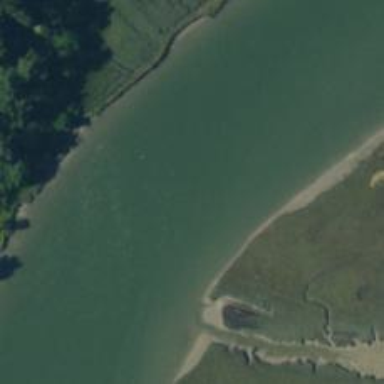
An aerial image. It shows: Tidal channel flowing through the area.